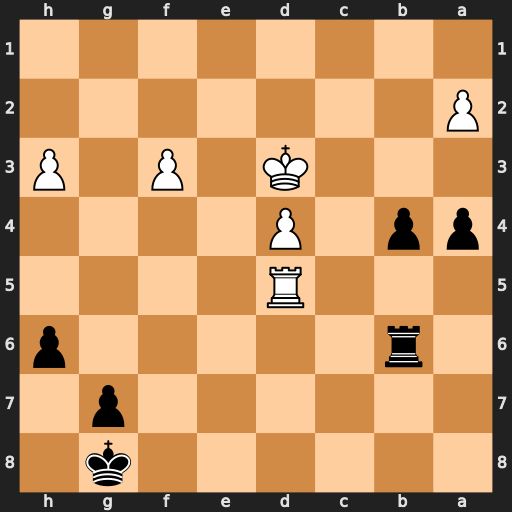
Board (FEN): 6k1/6p1/1r5p/3R4/pp1P4/3K1P1P/P7/8
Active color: b
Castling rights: -
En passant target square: -
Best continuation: b3 axb3 axb3 Re5 b2